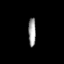
Tissue: prostate
Cell type: T cells
Senescence score: 0.2472
Nuclear area (px): 216
Mean DAPI intensity: 153.833